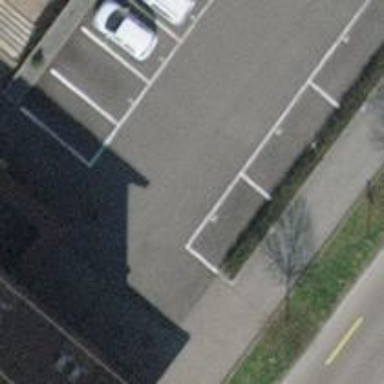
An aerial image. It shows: Entrance to parking area.